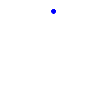
Particle: pion